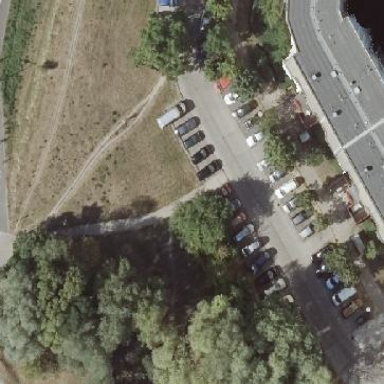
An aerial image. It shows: Street side parking area.